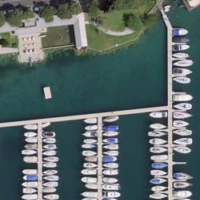
EUNIS habitat code: 14
Species observed at this site:
Podiceps grisegena
Corvus corone
Podiceps cristatus
Motacilla cinerea
Fulica atra
Lophophanes cristatus
Alcedo atthis
Alopochen aegyptiaca
Sturnus vulgaris
Chloris chloris
Larus canus
Anas platyrhynchos
Aythya fuligula
Passer domesticus
Turdus merula
Chroicocephalus ridibundus
Columba palumbus
Phalacrocorax carbo
Larus michahellis
Cygnus olor
Gallinula chloropus
Mareca strepera
Egretta garzetta
Mergus merganser
Rissa tridactyla
Columba livia
Cinclus cinclus
Motacilla alba
Accipiter nisus